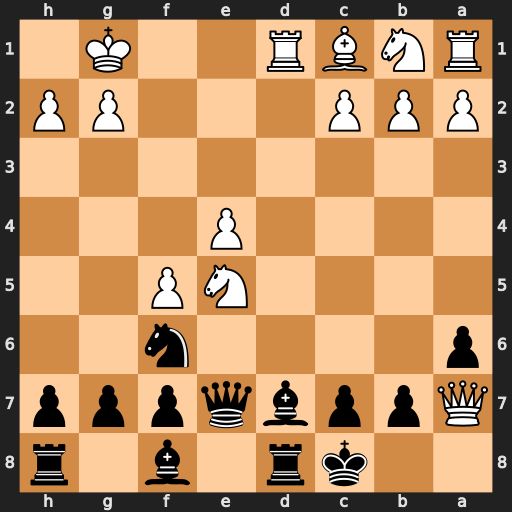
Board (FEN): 2kr1b1r/Qppbqppp/p4n2/4NP2/4P3/8/PPP3PP/RNBR2K1
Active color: b
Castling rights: -
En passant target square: -
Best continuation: Qc5+ Be3 Qxa7